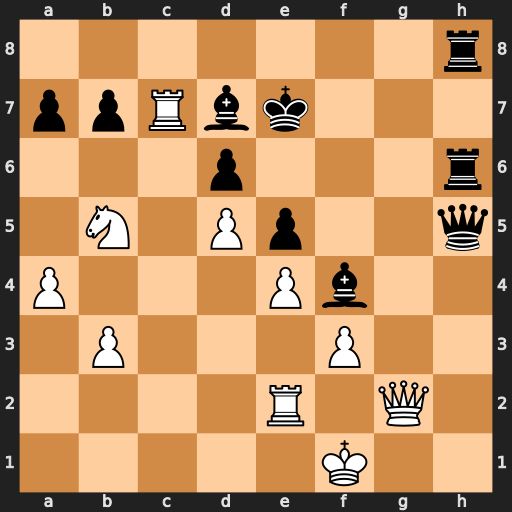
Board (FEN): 7r/ppRbk3/3p3r/1N1Pp2q/P3Pb2/1P3P2/4R1Q1/5K2
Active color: w
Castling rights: -
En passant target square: -
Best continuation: Qg7+ Qf7 Rxd7+ Kxd7 Qxf7+